Question: I have simple code to animate movement on canvas. The problem is that after animation completed element does not have proper value.
Here is example:
'''
<Canvas Name="_canvas" >
<Button Content="Button" Height="23" HorizontalAlignment="Left" Name="button1" VerticalAlignment="Top" Width="292" Canvas.Left="56" Canvas.Top="26">
<Button.Triggers>
<EventTrigger RoutedEvent="ButtonBase.Click">
<BeginStoryboard>
<Storyboard Completed="Timeline_OnCompleted">
<DoubleAnimation Duration="0:0:1" To="264" Storyboard.TargetProperty="(Canvas.Top)"/>
</Storyboard>
</BeginStoryboard>
</EventTrigger>
</Button.Triggers>
</Button>
</Canvas>
'''
And in code behind
'''
private void Timeline_OnCompleted(object sender, EventArgs e)
{
button1.Content = "Top is " + Canvas.GetTop(button1) + "and should be 264";
}
'''
Result after complete an animation is

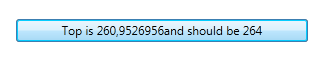
Answer: This is a confirmed bug in WPF: The storyboard's Completed event fires before the contained timelines are completed (see <URL>.
If you handle the Completed event on your DoubleAnimation instead, it will show the correct end value.